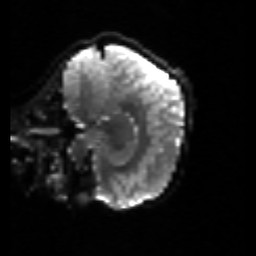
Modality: sbref
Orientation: sagittal
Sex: female
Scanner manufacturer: siemens
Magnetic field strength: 3 T
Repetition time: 5 s
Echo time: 0.071 s